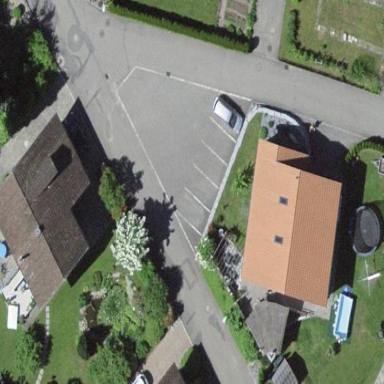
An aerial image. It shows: Parking available on the street side.